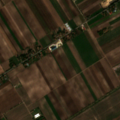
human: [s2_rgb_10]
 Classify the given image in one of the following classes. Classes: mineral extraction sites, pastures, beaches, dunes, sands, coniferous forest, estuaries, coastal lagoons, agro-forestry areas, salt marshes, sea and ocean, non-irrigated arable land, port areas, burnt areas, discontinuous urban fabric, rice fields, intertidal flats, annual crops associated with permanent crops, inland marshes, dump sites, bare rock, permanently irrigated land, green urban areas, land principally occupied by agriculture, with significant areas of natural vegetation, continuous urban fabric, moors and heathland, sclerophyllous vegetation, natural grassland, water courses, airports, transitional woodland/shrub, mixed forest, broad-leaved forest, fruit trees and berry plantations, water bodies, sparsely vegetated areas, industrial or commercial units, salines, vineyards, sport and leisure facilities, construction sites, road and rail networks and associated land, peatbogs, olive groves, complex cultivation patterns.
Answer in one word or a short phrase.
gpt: discontinuous urban fabric, non-irrigated arable land, complex cultivation patterns